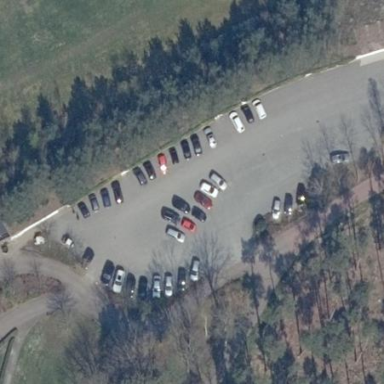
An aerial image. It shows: Parking area with surface.